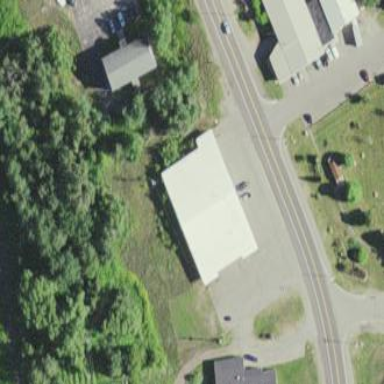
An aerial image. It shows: Retail building.